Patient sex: F
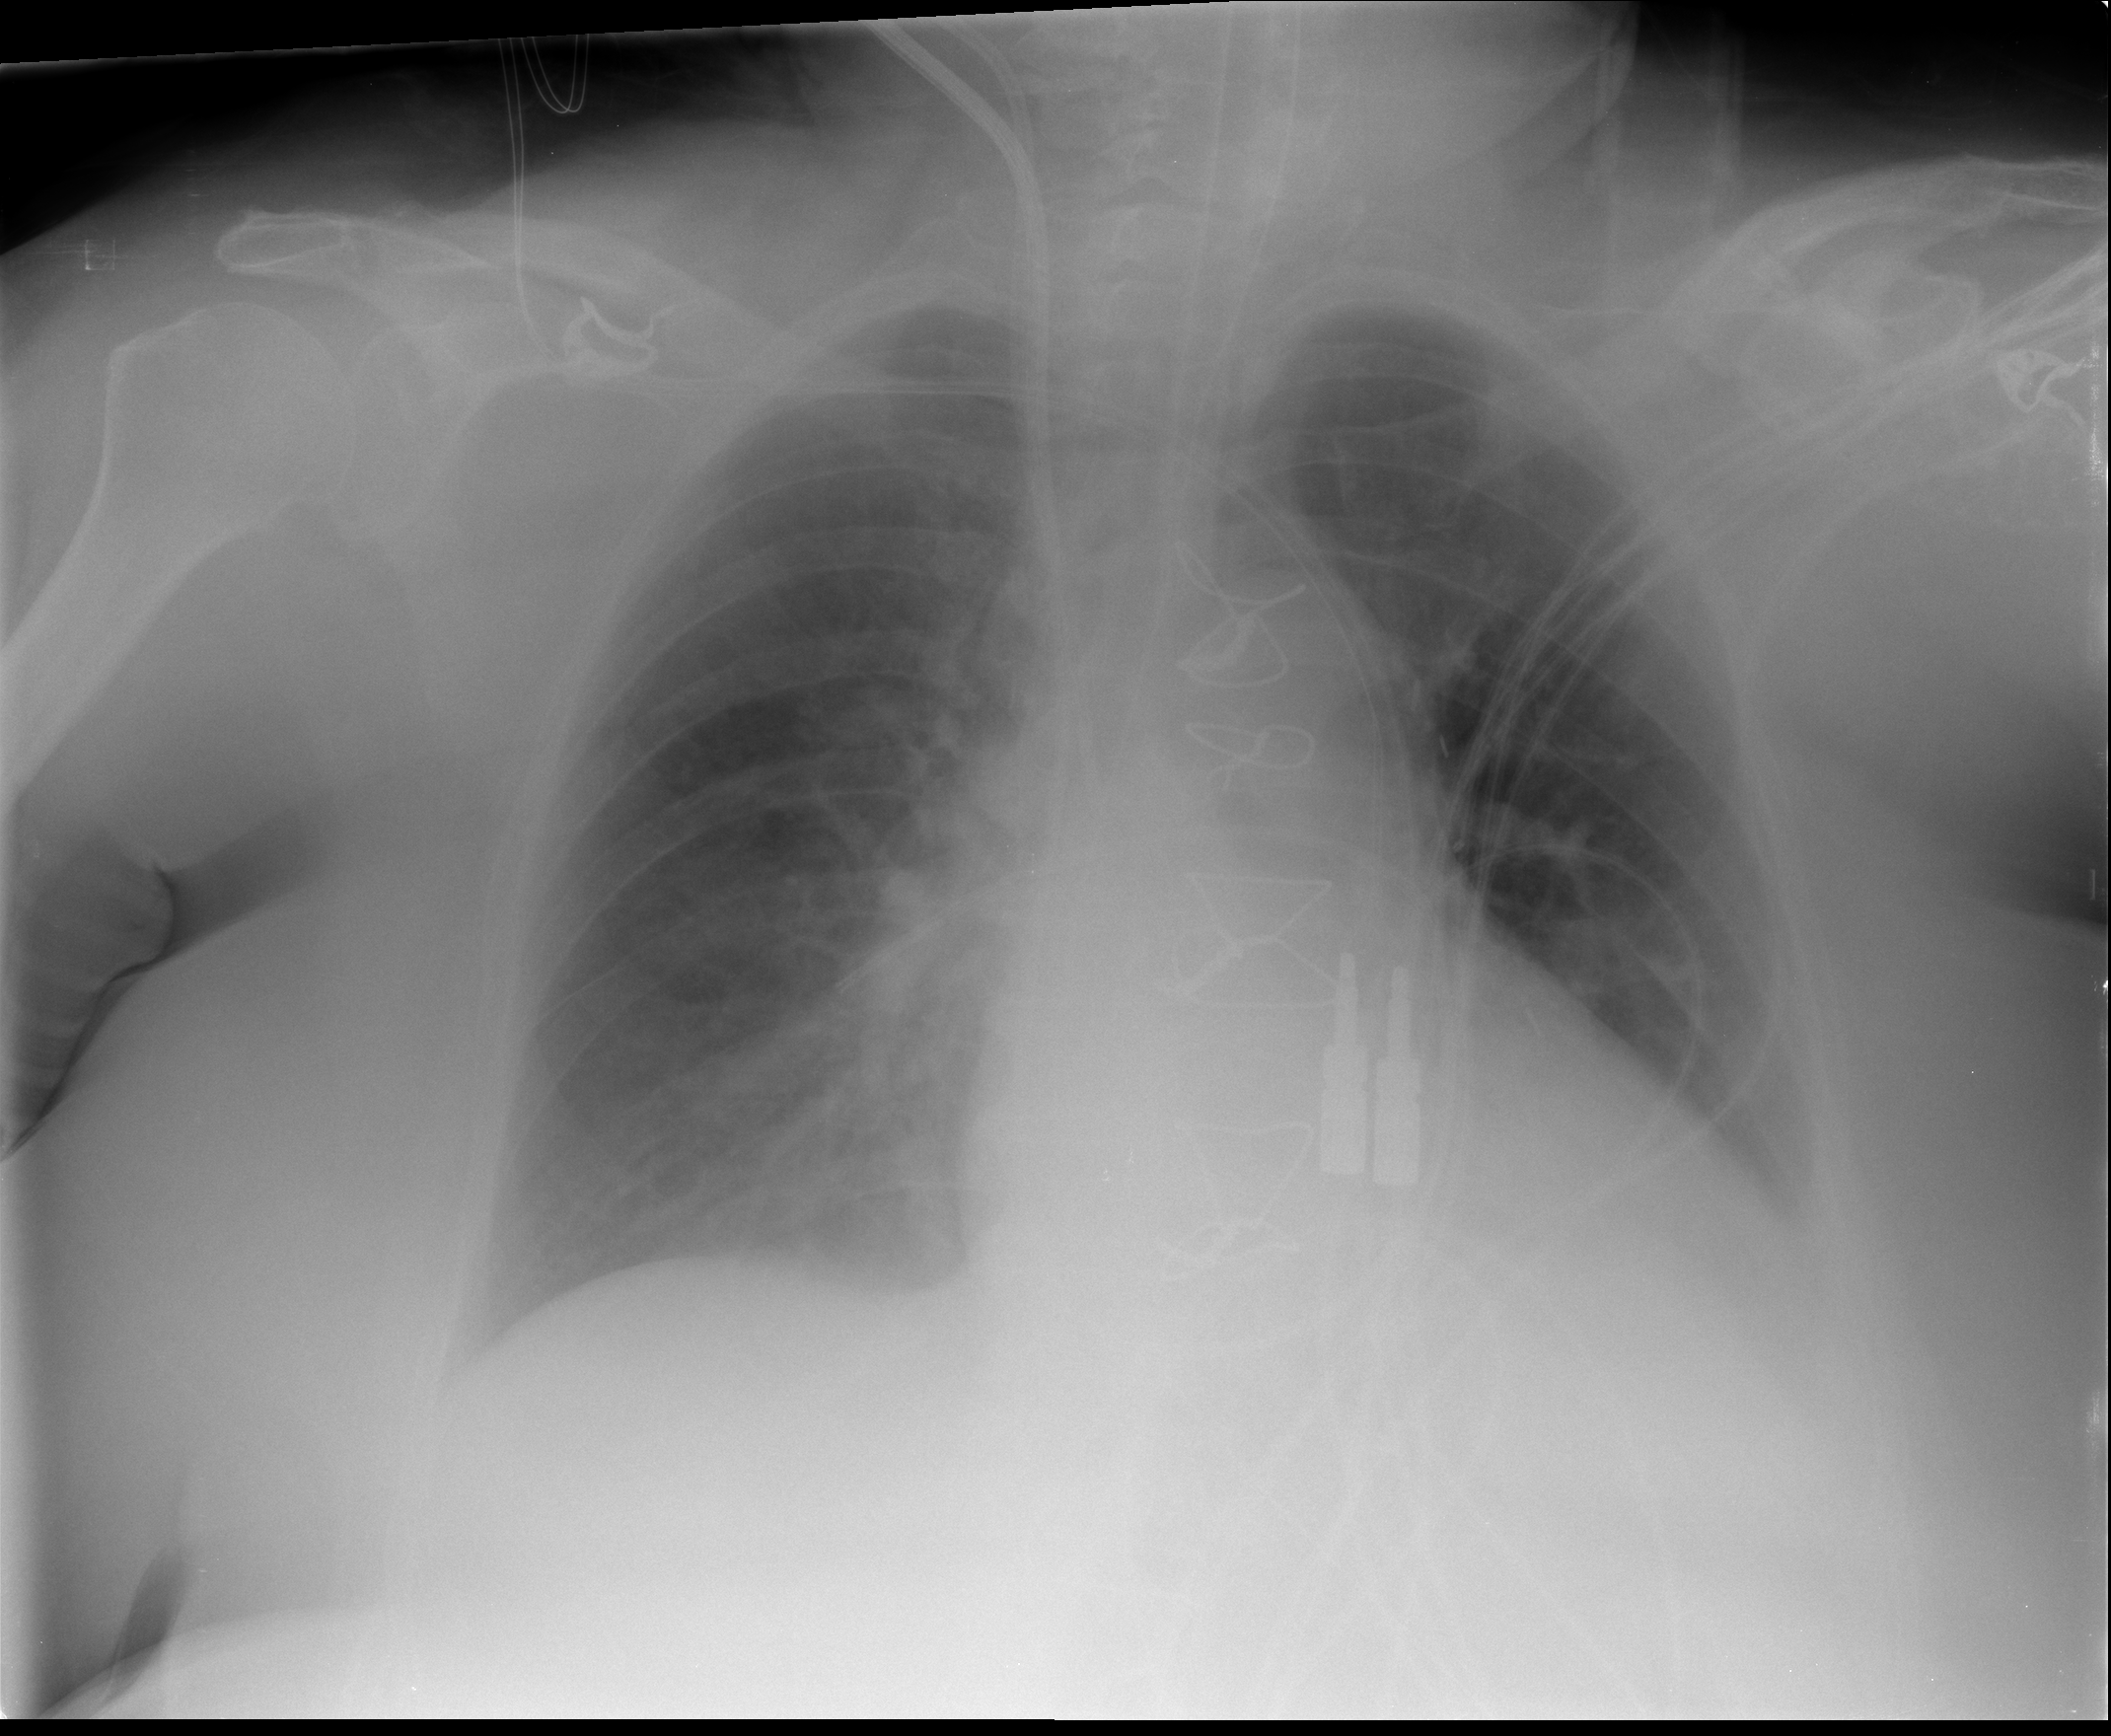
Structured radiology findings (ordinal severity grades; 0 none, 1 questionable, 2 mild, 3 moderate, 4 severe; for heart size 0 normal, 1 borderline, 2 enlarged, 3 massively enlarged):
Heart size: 2
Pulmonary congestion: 2
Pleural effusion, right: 2
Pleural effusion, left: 2
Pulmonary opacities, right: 0
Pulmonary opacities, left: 0
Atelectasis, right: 2
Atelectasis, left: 2